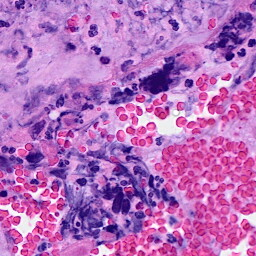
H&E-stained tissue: Breast